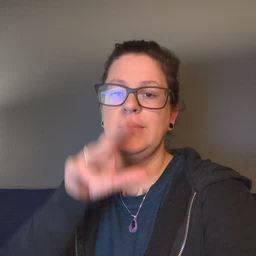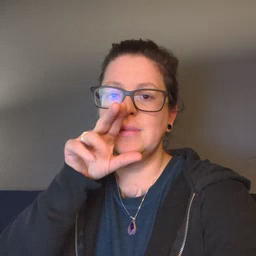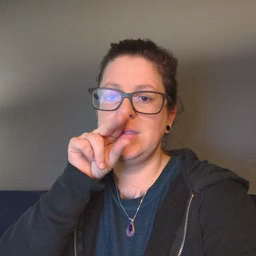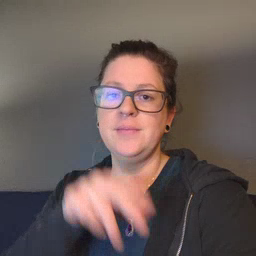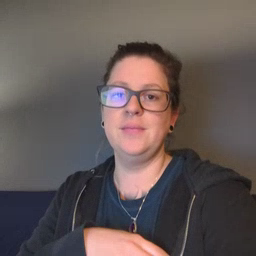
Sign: duck